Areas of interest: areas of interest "Soccer Field"
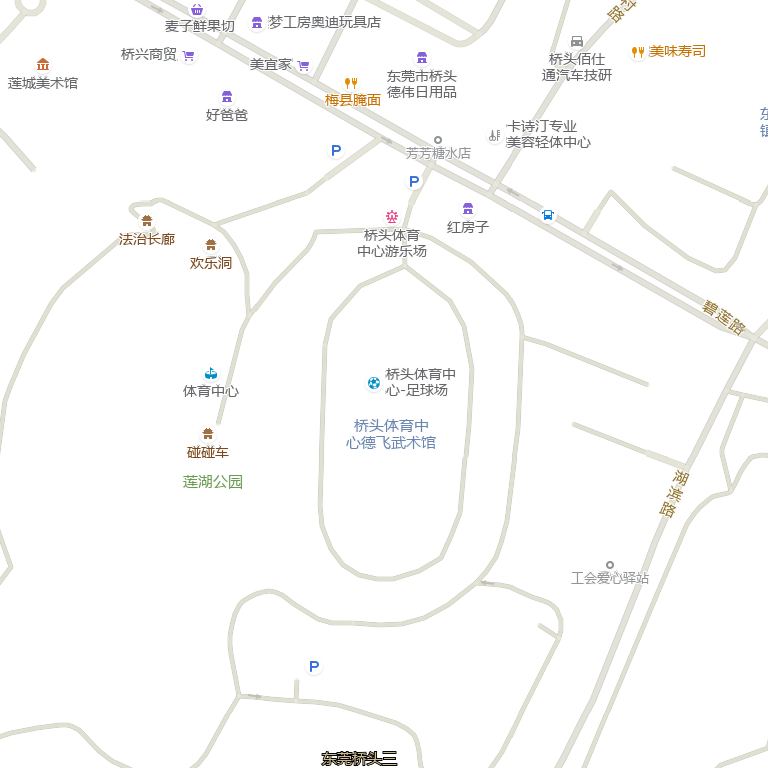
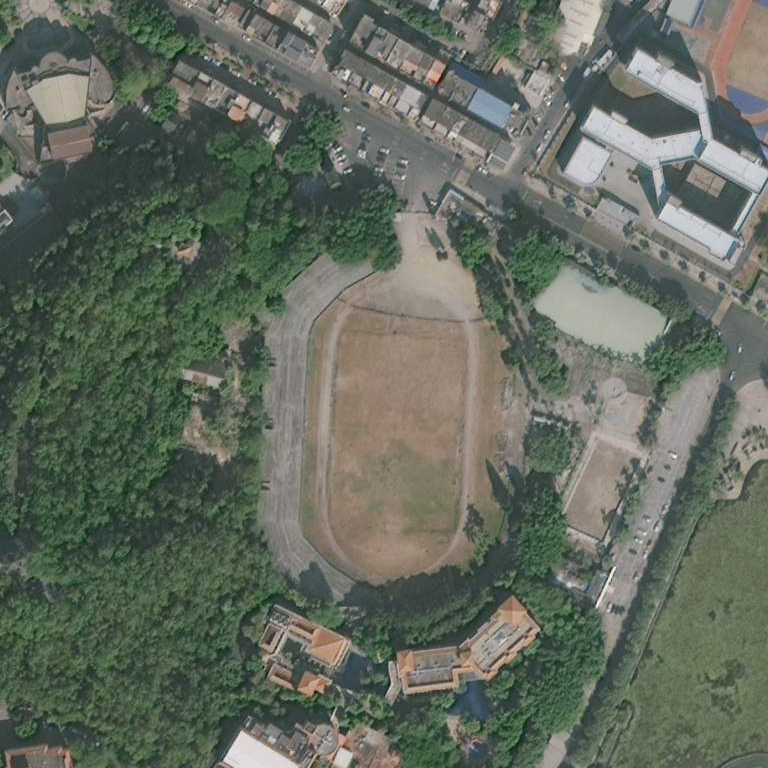